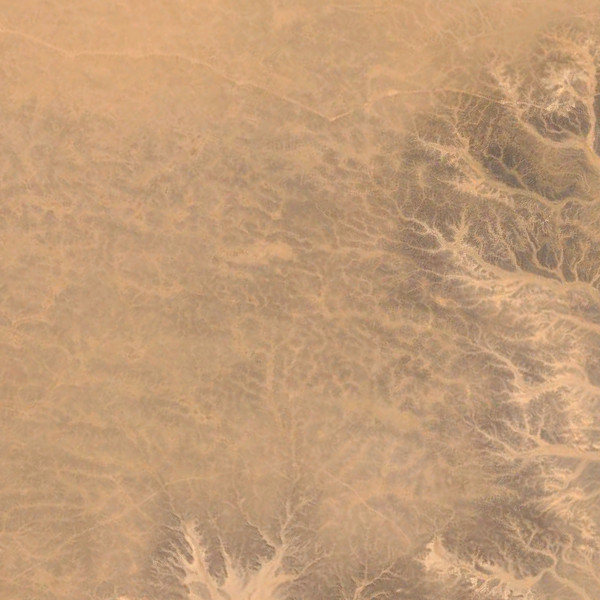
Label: Desert